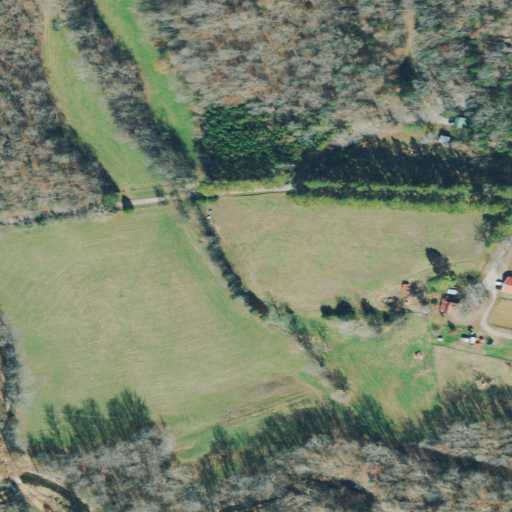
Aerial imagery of valley in Tennessee named Bogle Hollow containing pasture, deciduous forest, open development, and mixed forest